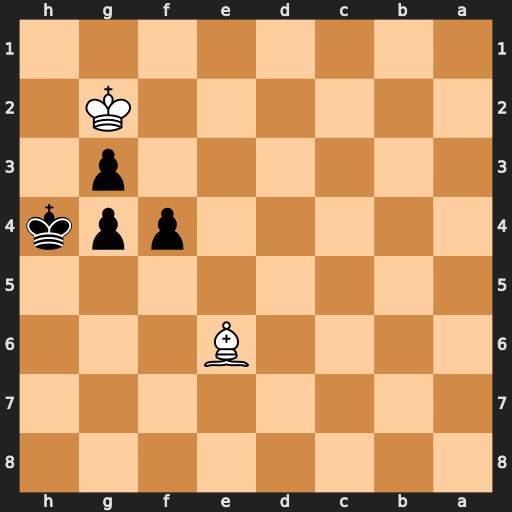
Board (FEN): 8/8/4B3/8/5ppk/6p1/6K1/8
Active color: b
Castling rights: -
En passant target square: -
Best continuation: f3+ Kh1 Kh3 Bd5 g2+ Kg1 Kg3 Bxf3 Kxf3